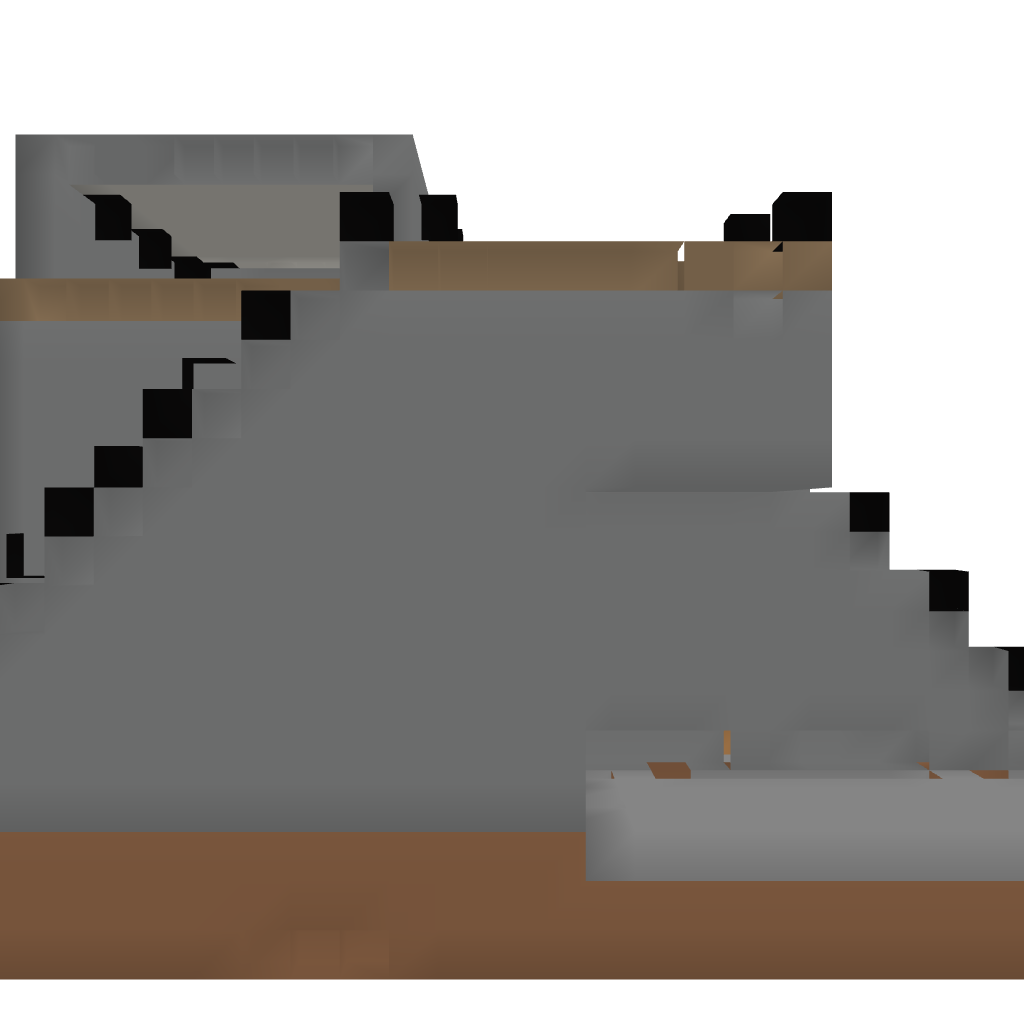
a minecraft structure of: Drop-party